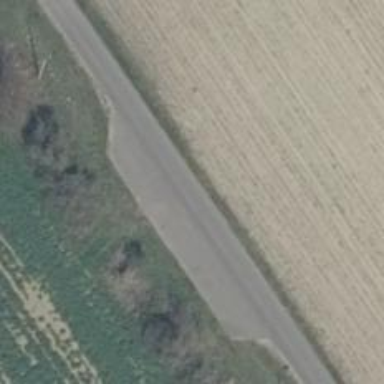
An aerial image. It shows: Passing place on the road.